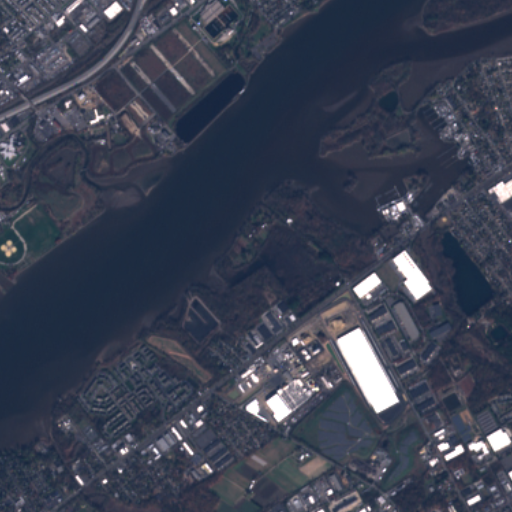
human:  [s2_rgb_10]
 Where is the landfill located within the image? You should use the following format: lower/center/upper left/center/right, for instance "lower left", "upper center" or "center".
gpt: The landfill is located in the lower right of the image.
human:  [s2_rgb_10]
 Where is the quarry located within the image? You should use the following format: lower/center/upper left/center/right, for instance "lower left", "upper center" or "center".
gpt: The quarry is located in the lower right of the image.
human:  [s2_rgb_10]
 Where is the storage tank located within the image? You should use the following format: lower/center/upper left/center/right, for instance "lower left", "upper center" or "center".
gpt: The storage tank is located in the center of the image.
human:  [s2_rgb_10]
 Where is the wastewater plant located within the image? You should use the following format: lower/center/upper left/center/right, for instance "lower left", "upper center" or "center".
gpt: The wastewater plant is located in the upper left of the image.
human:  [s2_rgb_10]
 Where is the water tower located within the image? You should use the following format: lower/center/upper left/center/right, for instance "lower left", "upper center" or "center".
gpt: The water tower is located in the upper center of the image.
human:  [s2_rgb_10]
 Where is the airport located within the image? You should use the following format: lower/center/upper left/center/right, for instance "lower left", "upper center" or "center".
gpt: There is no airport in the image.